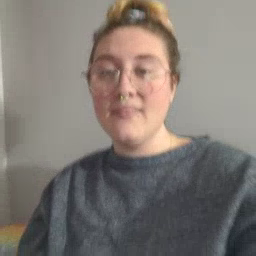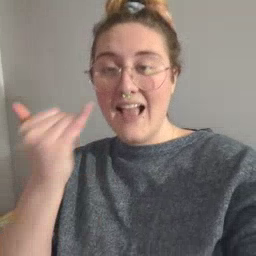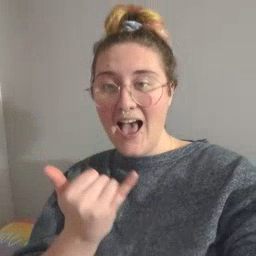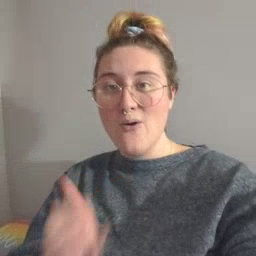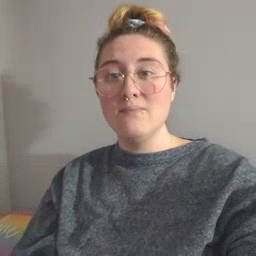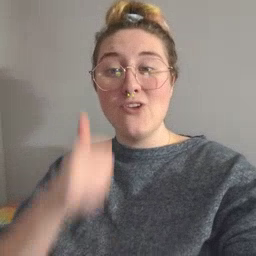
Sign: now